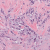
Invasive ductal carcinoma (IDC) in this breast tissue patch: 1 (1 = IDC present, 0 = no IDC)